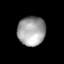
Tissue: lung
Cell type: Epithelial cells
Senescence score: 0.2277
Nuclear area (px): 794
Mean DAPI intensity: 161.664